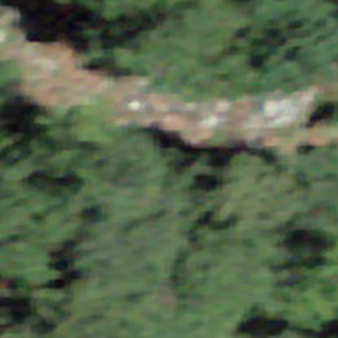
Label: other